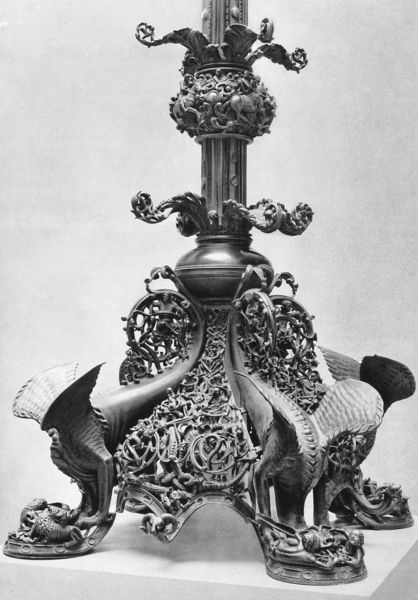
Titel: Trivulzio-Kandelaber (Arbore della vergine)
Künstler: Nikolaus von Verdun
Standort: Mailand, Dom (EU - I)
Schlagwörter: adler, flügel, fuß, kopf, menschen, tiere, ornament, sockel, vögel, beine, bein, stab, füsse, detail, ornamente, verzierung, leuchter, metall, bronze, foto, vier, stich, schwarzweiß, kerzenständer, schnörkel, ständer, filigran, gothik, reliquie, verzierungen, drachen, flügen, rotstich, relieg